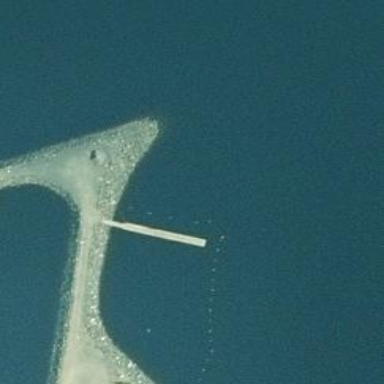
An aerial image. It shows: Man-made pier.